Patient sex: F
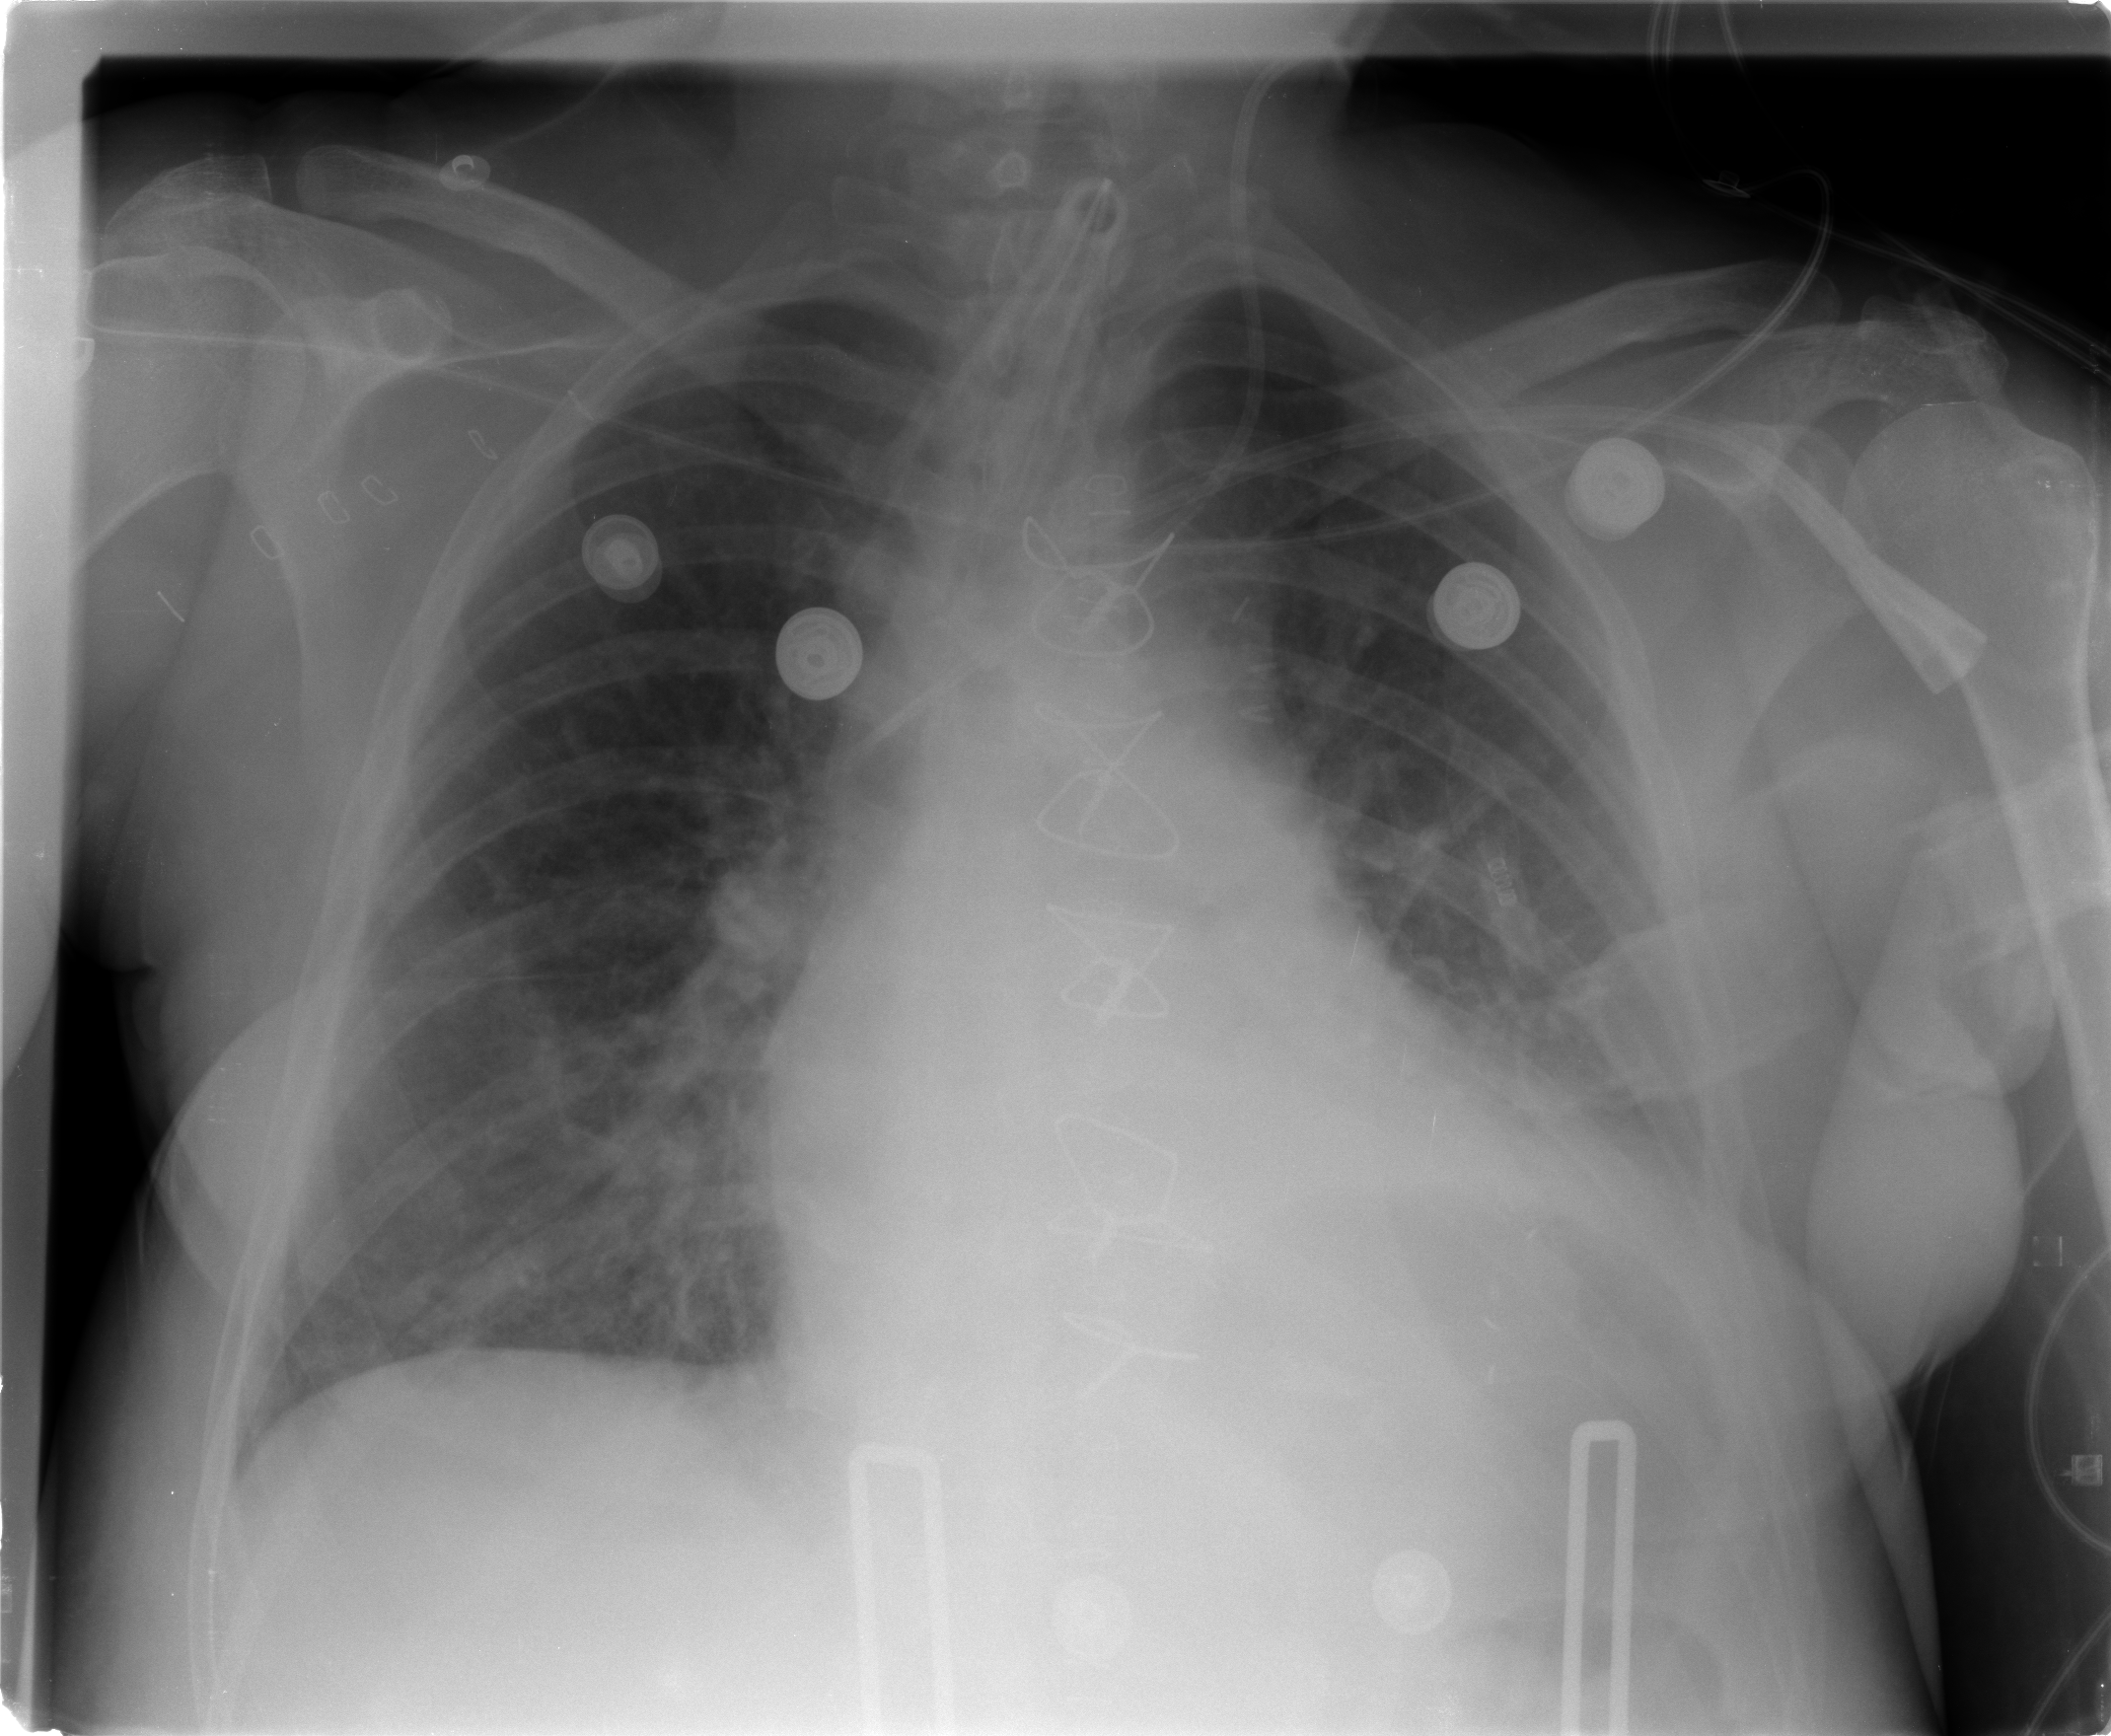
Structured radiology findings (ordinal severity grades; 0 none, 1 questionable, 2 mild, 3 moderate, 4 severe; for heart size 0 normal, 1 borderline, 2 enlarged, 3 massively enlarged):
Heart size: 1
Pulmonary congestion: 2
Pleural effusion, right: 0
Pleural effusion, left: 2
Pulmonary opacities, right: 1
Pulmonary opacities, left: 1
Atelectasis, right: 2
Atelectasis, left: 2